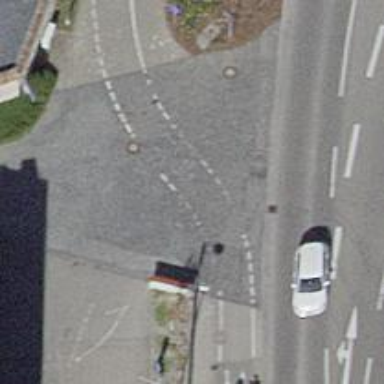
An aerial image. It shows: Asphalt path with settled surfaces for both footway and cycleway.